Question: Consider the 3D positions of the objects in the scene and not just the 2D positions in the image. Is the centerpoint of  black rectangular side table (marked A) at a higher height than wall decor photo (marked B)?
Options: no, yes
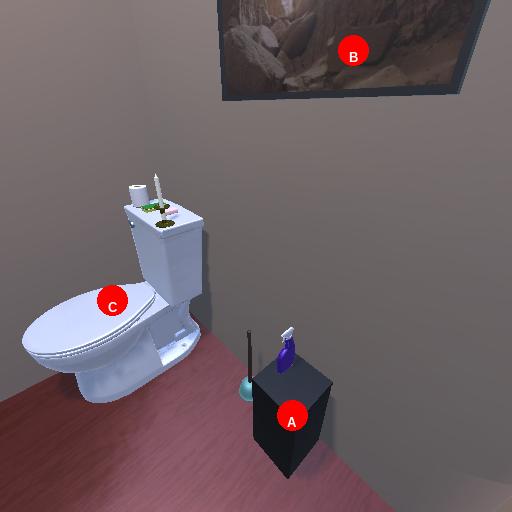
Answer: no